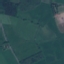
Label: Pasture